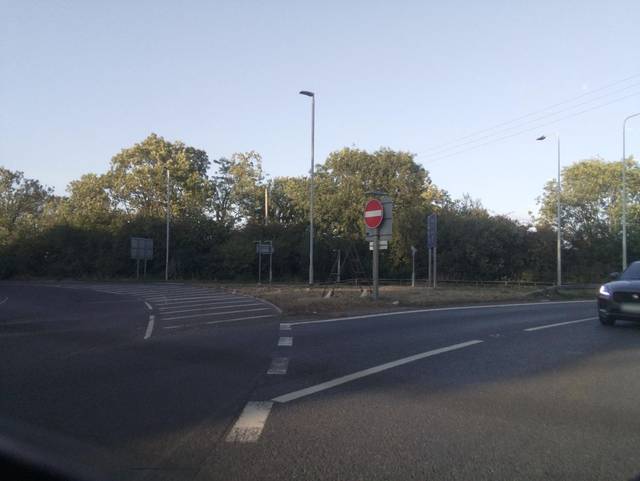
Region: United Kingdom
Coordinates: 51.237, -2.951